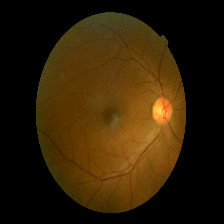
Diabetic retinopathy grade: Mild